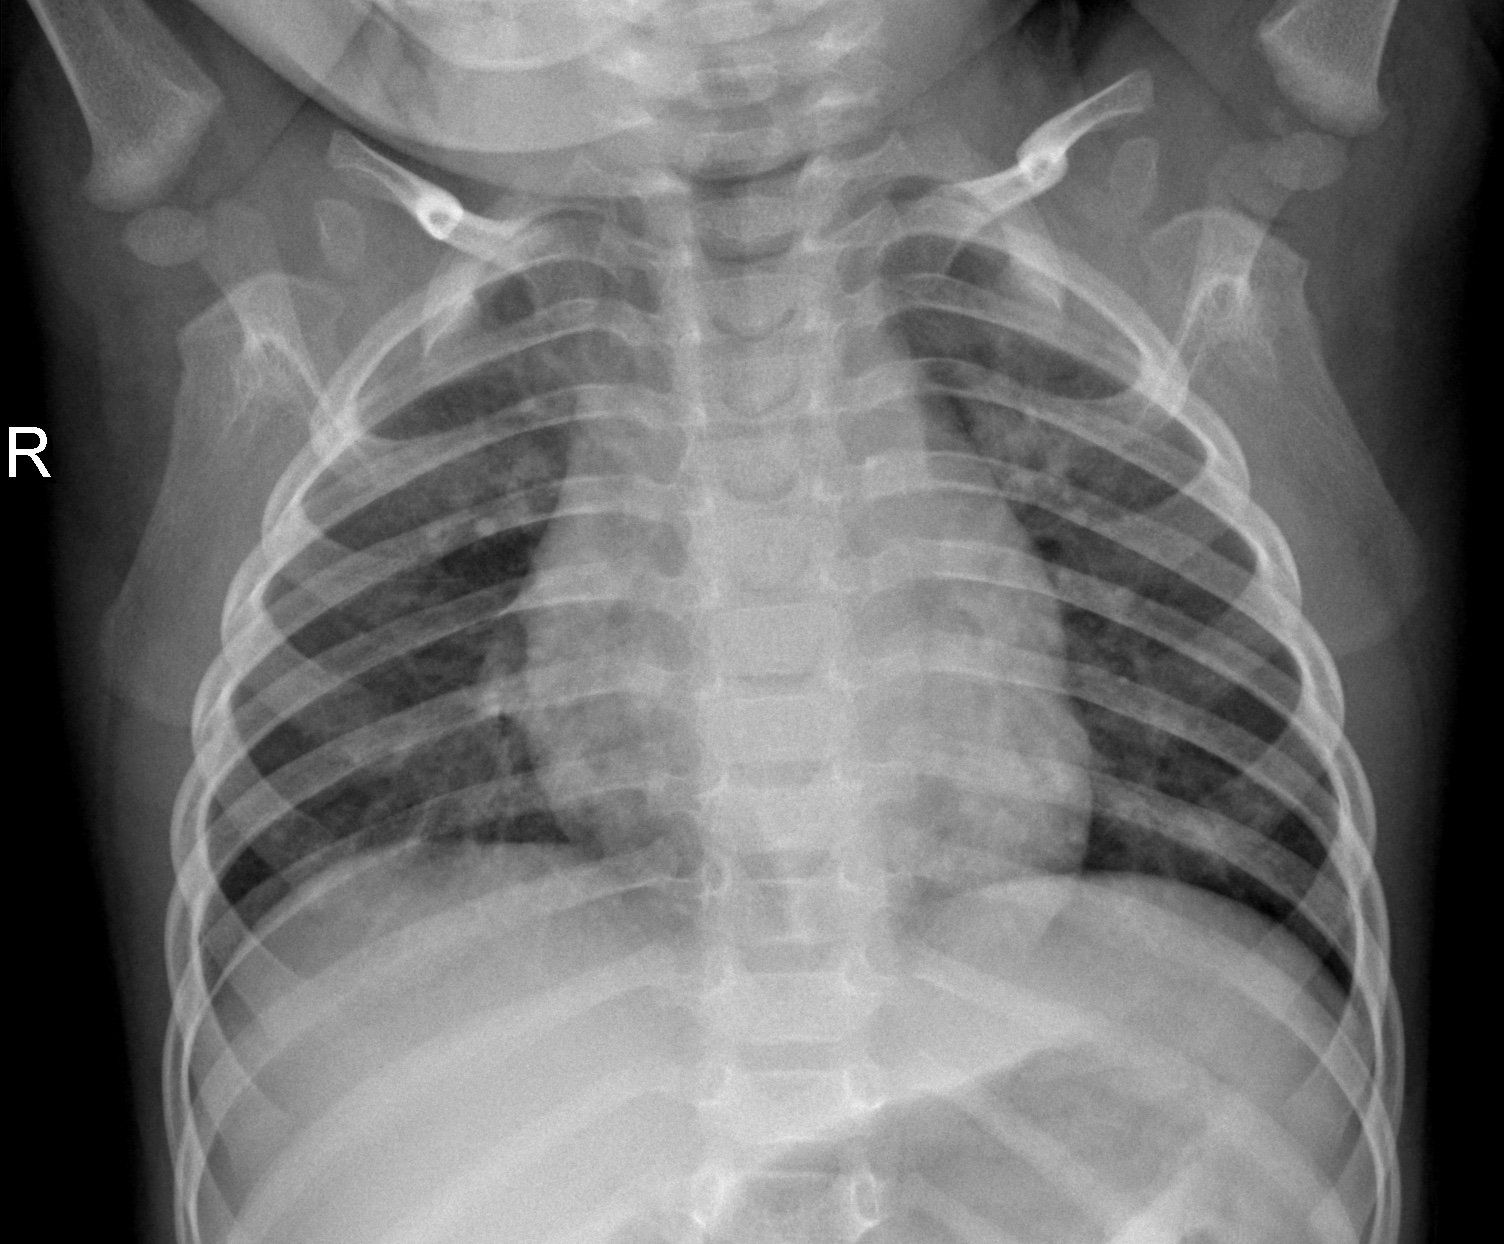
Diagnosis: NORMAL